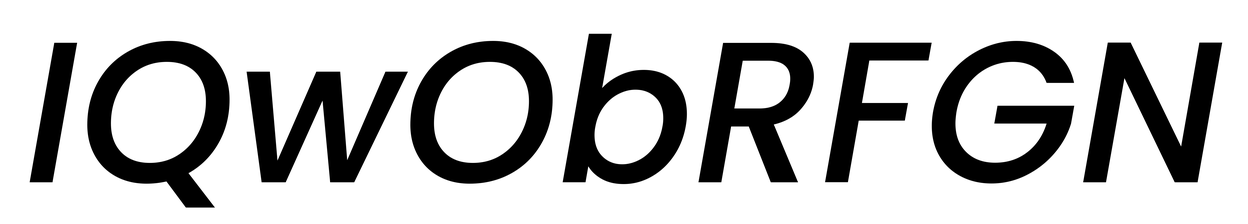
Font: Poppins-MediumItalic